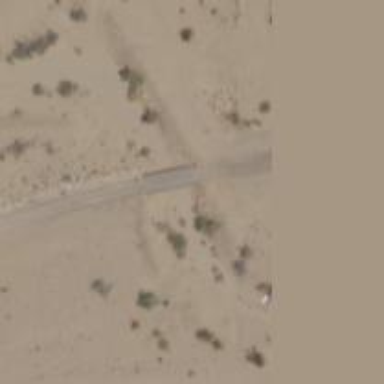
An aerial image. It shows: Abandoned railway bridge.